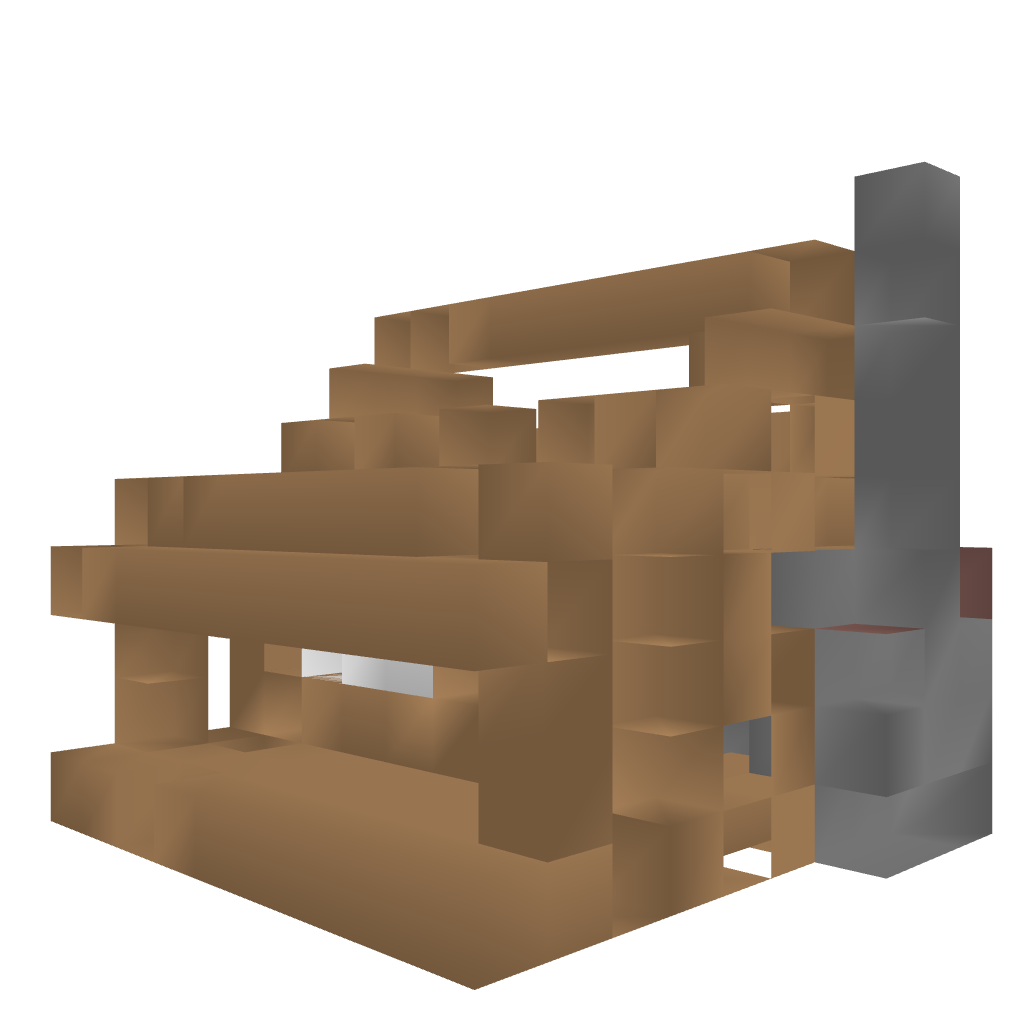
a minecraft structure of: Hardware Store bad low quality